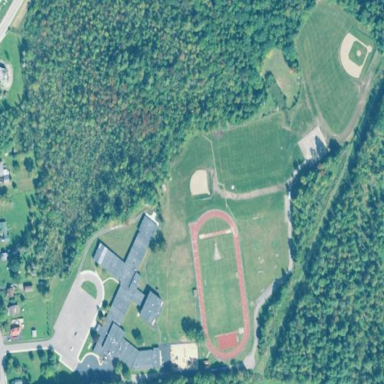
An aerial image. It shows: School.